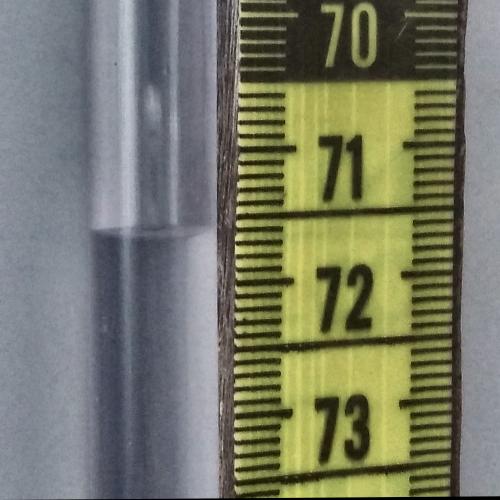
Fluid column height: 71.6 cm